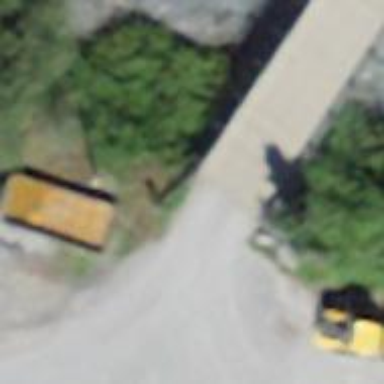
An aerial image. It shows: Track crossing bridge with grade 2 tracktype.